Question: So I've got a web applcation in the midst of wireframing, but I've run into an issue that requires a technical solution before I can solidify this model; that being:
- User creates new 'text-field'
element (a div with a max-width.)
User then begins typing into said
element until...- The element reaches it's
max-width, the text drops to a new line and a 'new' background image (in
the form of another div) is created (with it's opacity and position animated for effect) to accommodate the larger element sze.

This is a rough outline of the intended functionality (given at this moment, I'm not sure how to have a text-field that behaves like a div with max-width yet) but ; I thought about checking on every 'keydown' event, but that seems inefficient...
Does anyone have any advice or ideas for tackling something like this? Thanks!
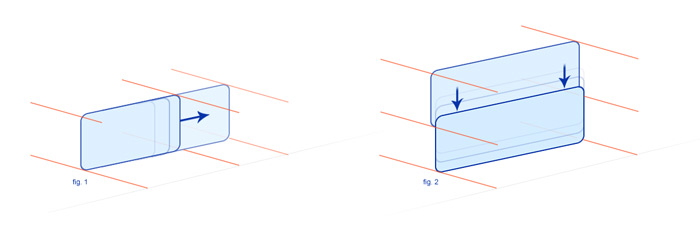
Answer: In MSIE an onresize should fire.